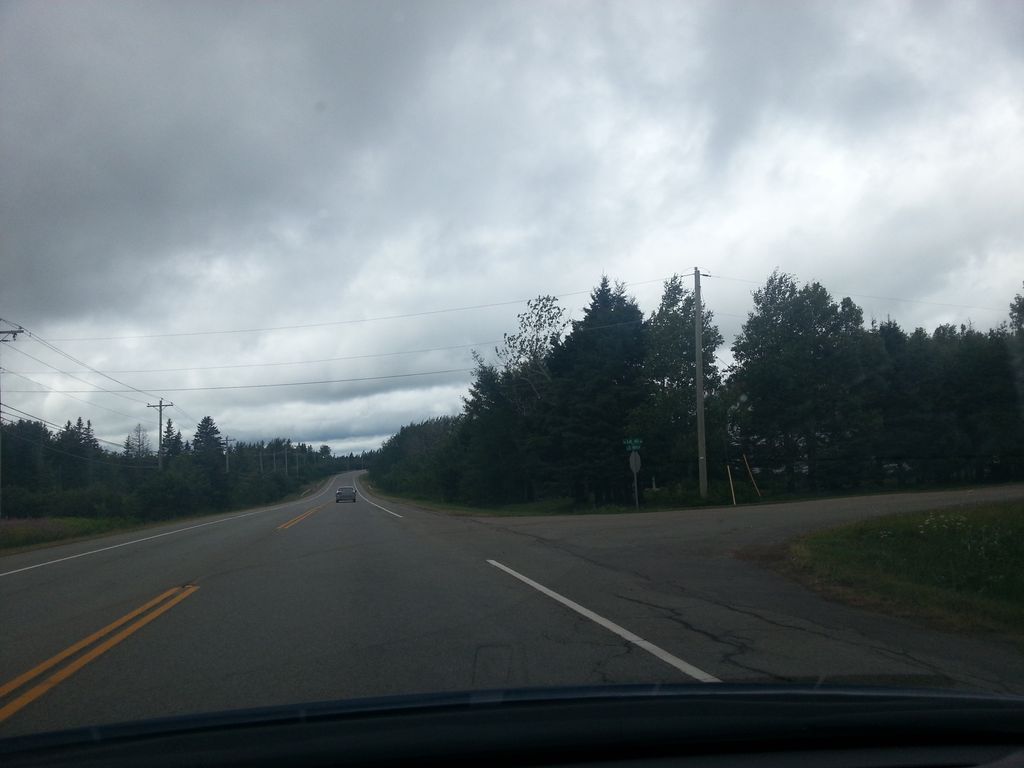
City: charlottetown